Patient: sex F, age 22
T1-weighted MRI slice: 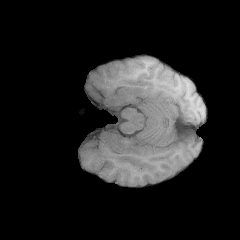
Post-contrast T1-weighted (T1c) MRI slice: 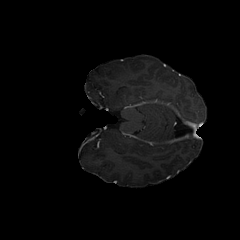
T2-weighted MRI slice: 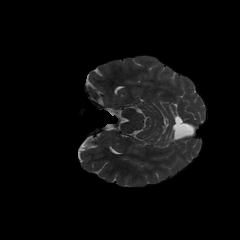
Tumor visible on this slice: no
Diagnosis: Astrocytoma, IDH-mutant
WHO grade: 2